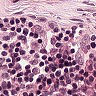
Metastatic tissue present: no